Interaction volume radius: 10 \u00c5
Interaction volume height: 40 \u00c5
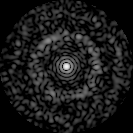
Disorder parameter: 0.8406